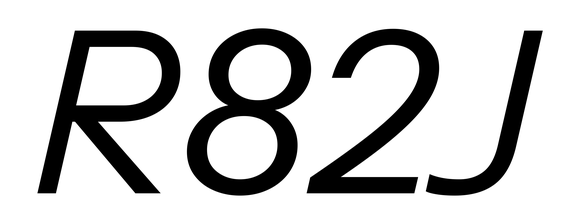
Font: InstrumentSans-Italic_Italic